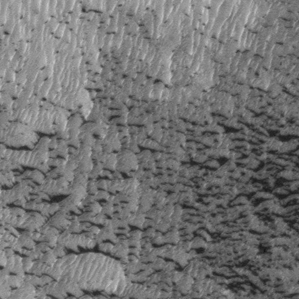
Label: frost